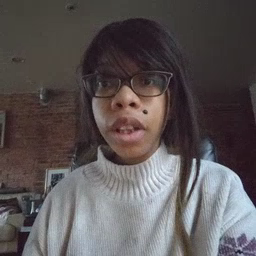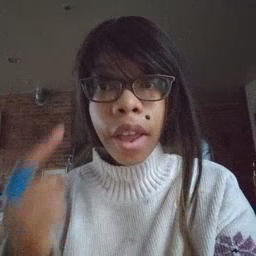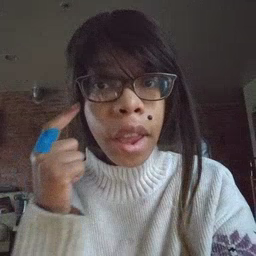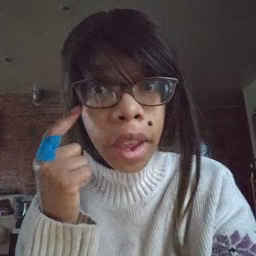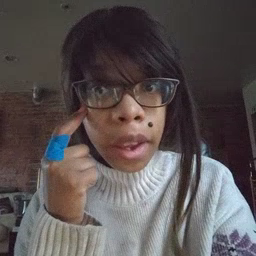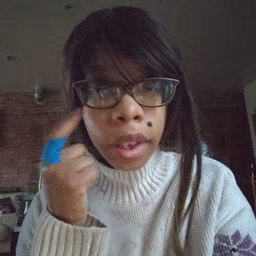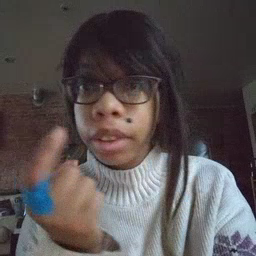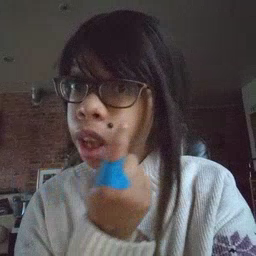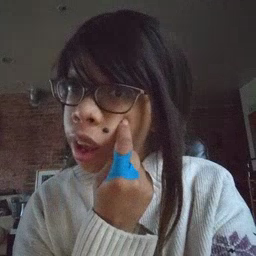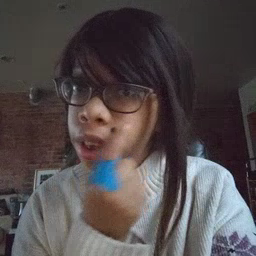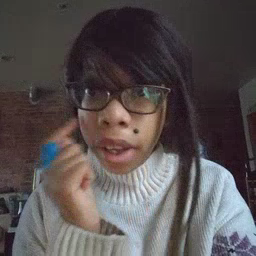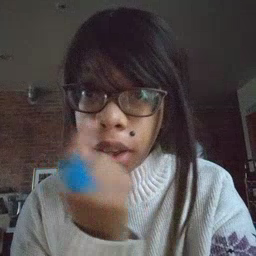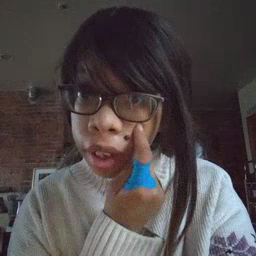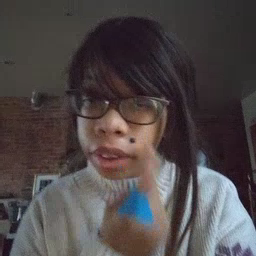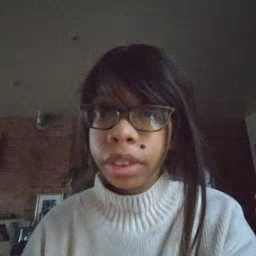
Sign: eye